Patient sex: M
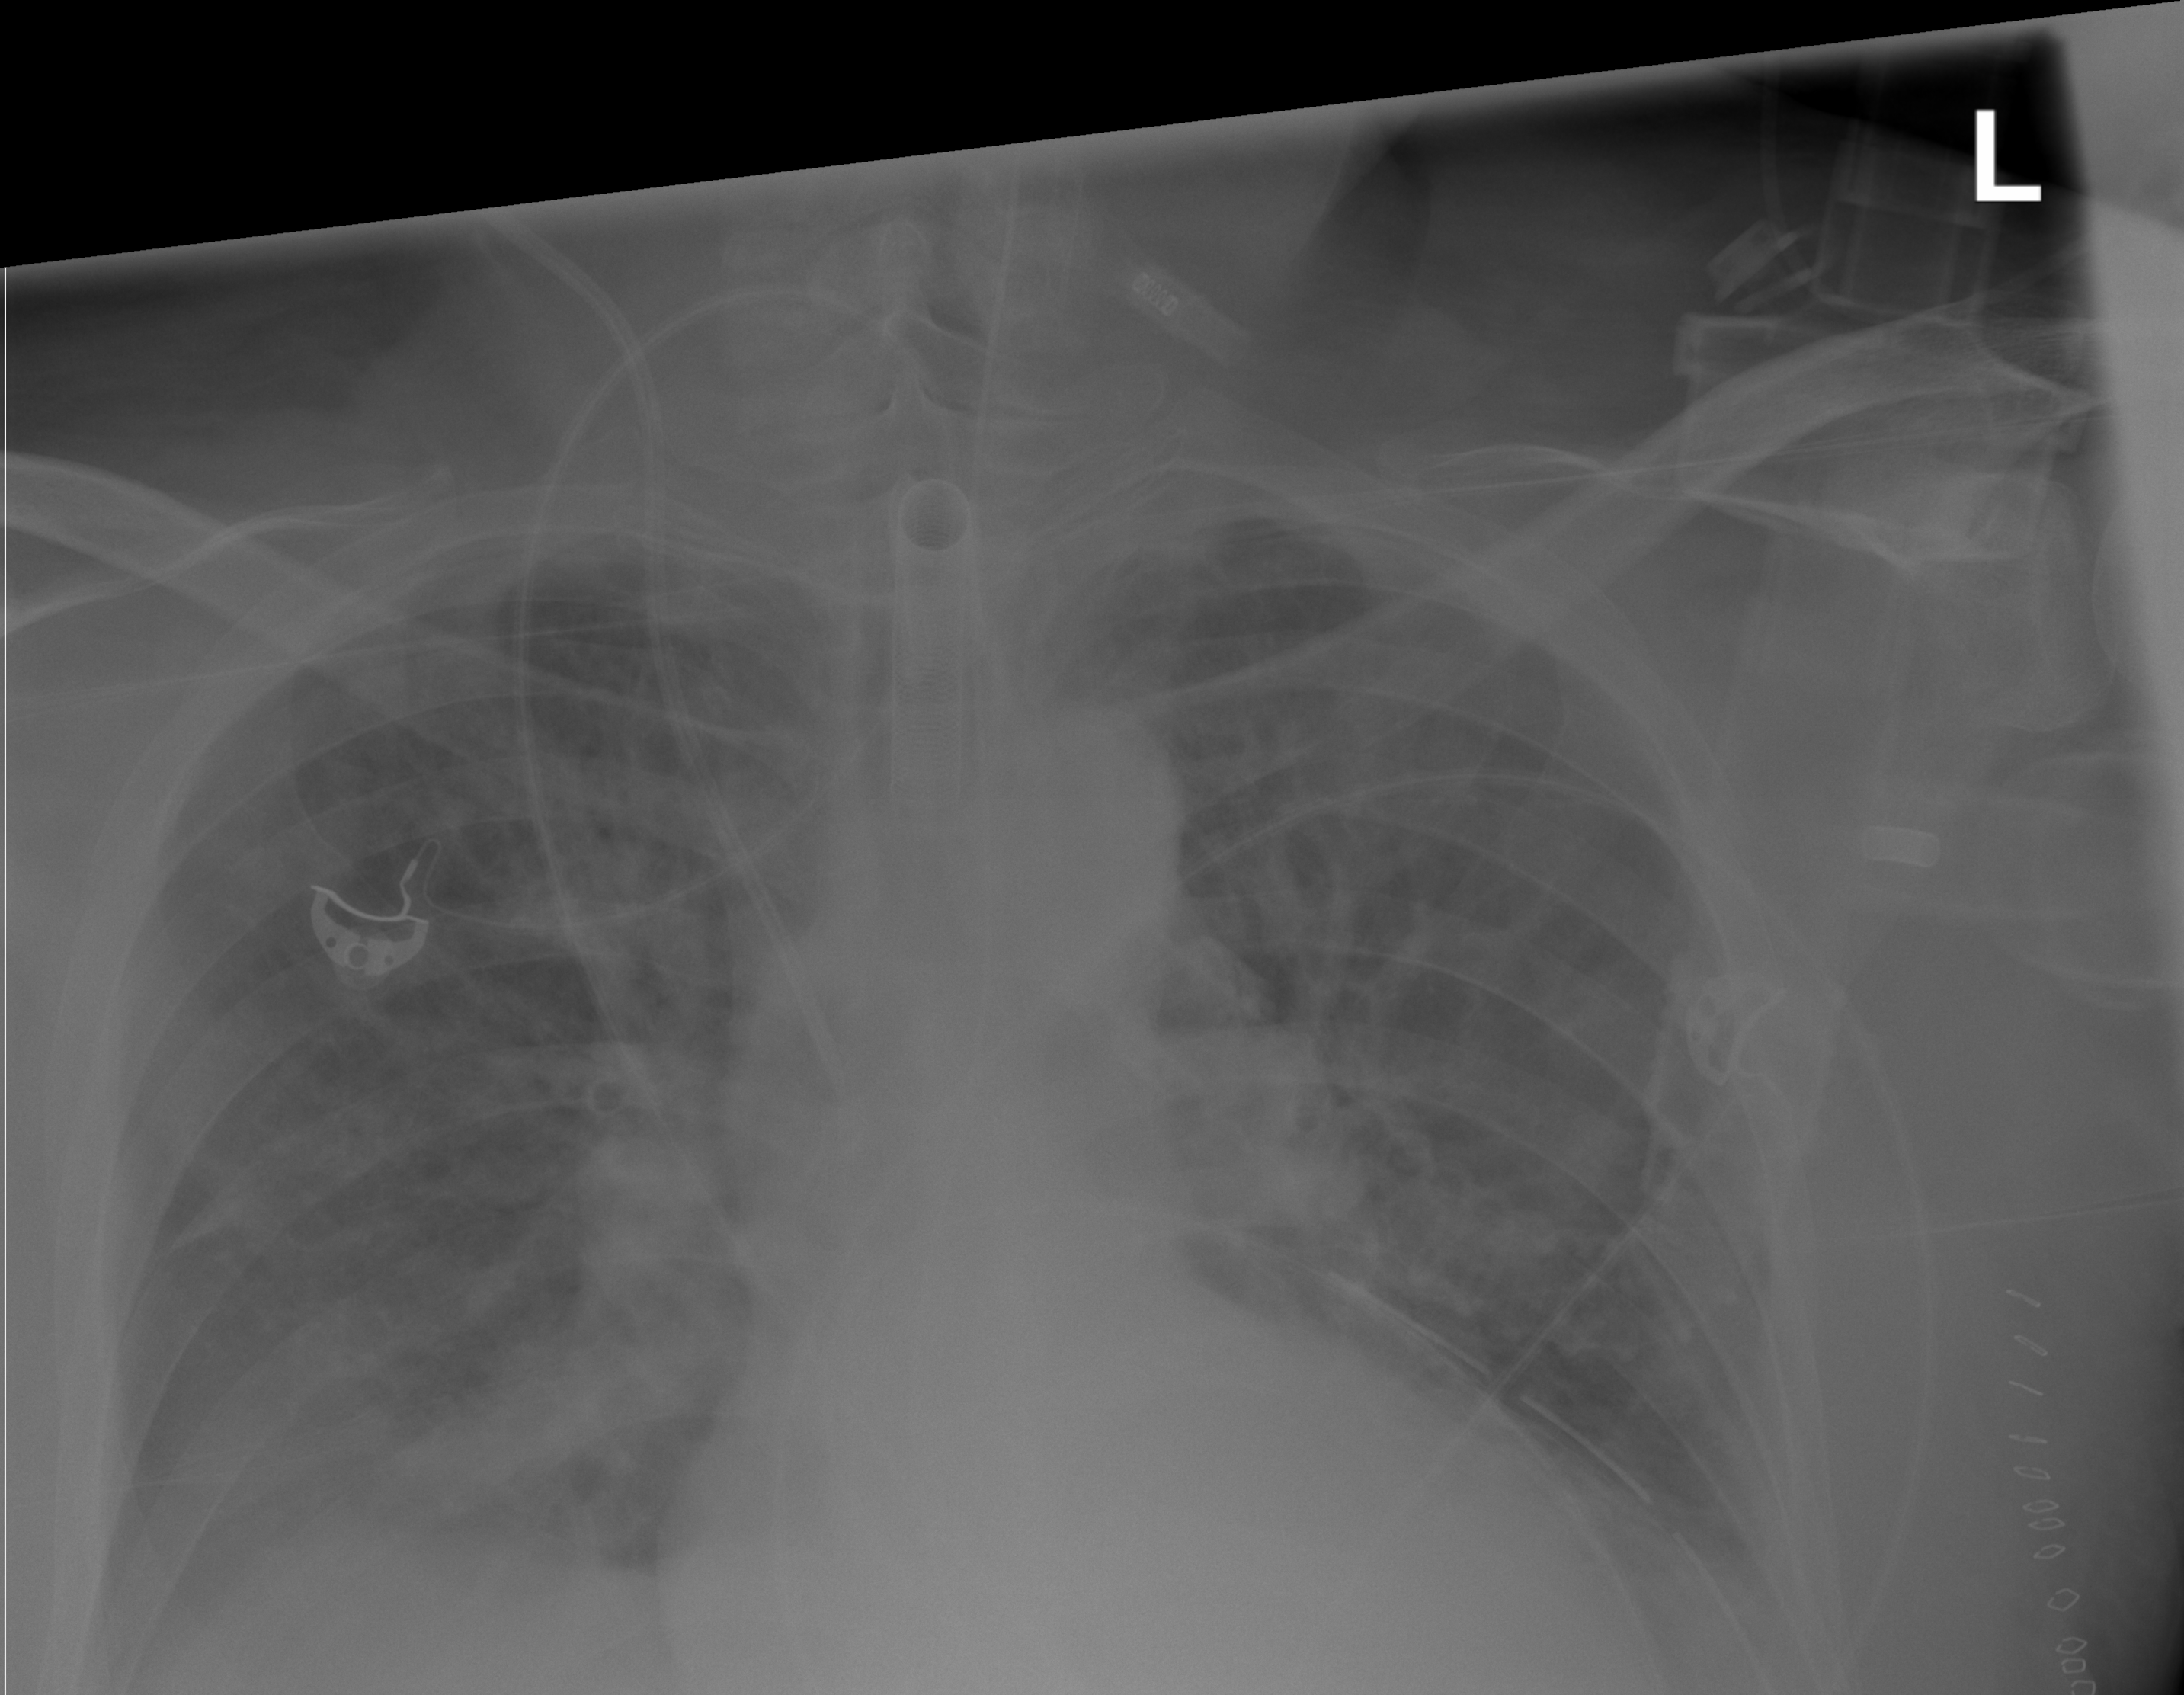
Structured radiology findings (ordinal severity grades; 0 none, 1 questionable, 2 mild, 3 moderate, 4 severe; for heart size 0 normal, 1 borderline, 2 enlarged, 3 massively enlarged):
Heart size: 1
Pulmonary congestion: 2
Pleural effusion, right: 2
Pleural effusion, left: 2
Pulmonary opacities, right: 2
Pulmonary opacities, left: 2
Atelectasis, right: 2
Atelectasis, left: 2